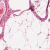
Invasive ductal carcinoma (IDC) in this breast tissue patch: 0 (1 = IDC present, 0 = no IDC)